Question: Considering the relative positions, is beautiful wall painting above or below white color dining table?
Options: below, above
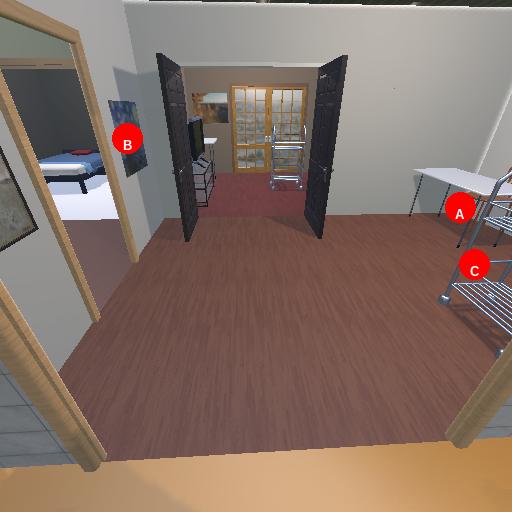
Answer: below